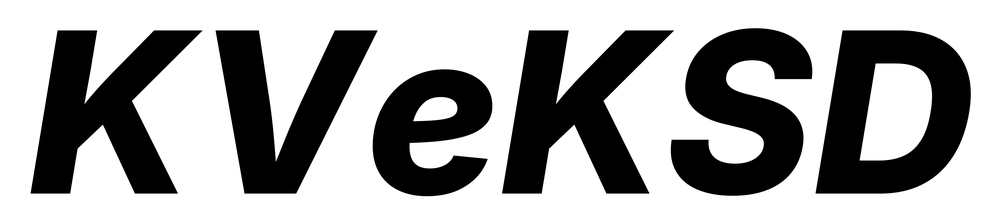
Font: Inter-Italic_ExtraBold_Italic